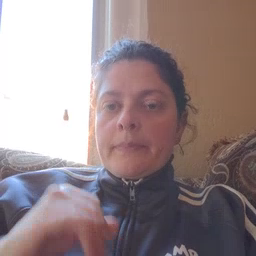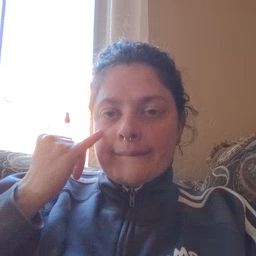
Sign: if